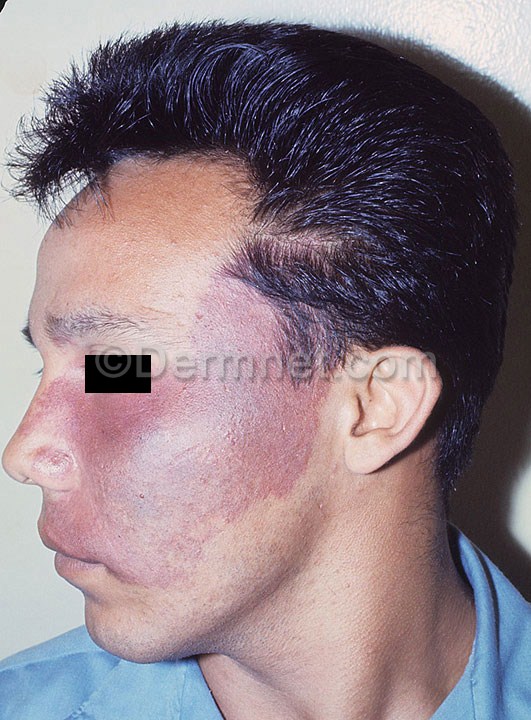
Disease: Vascular Tumors